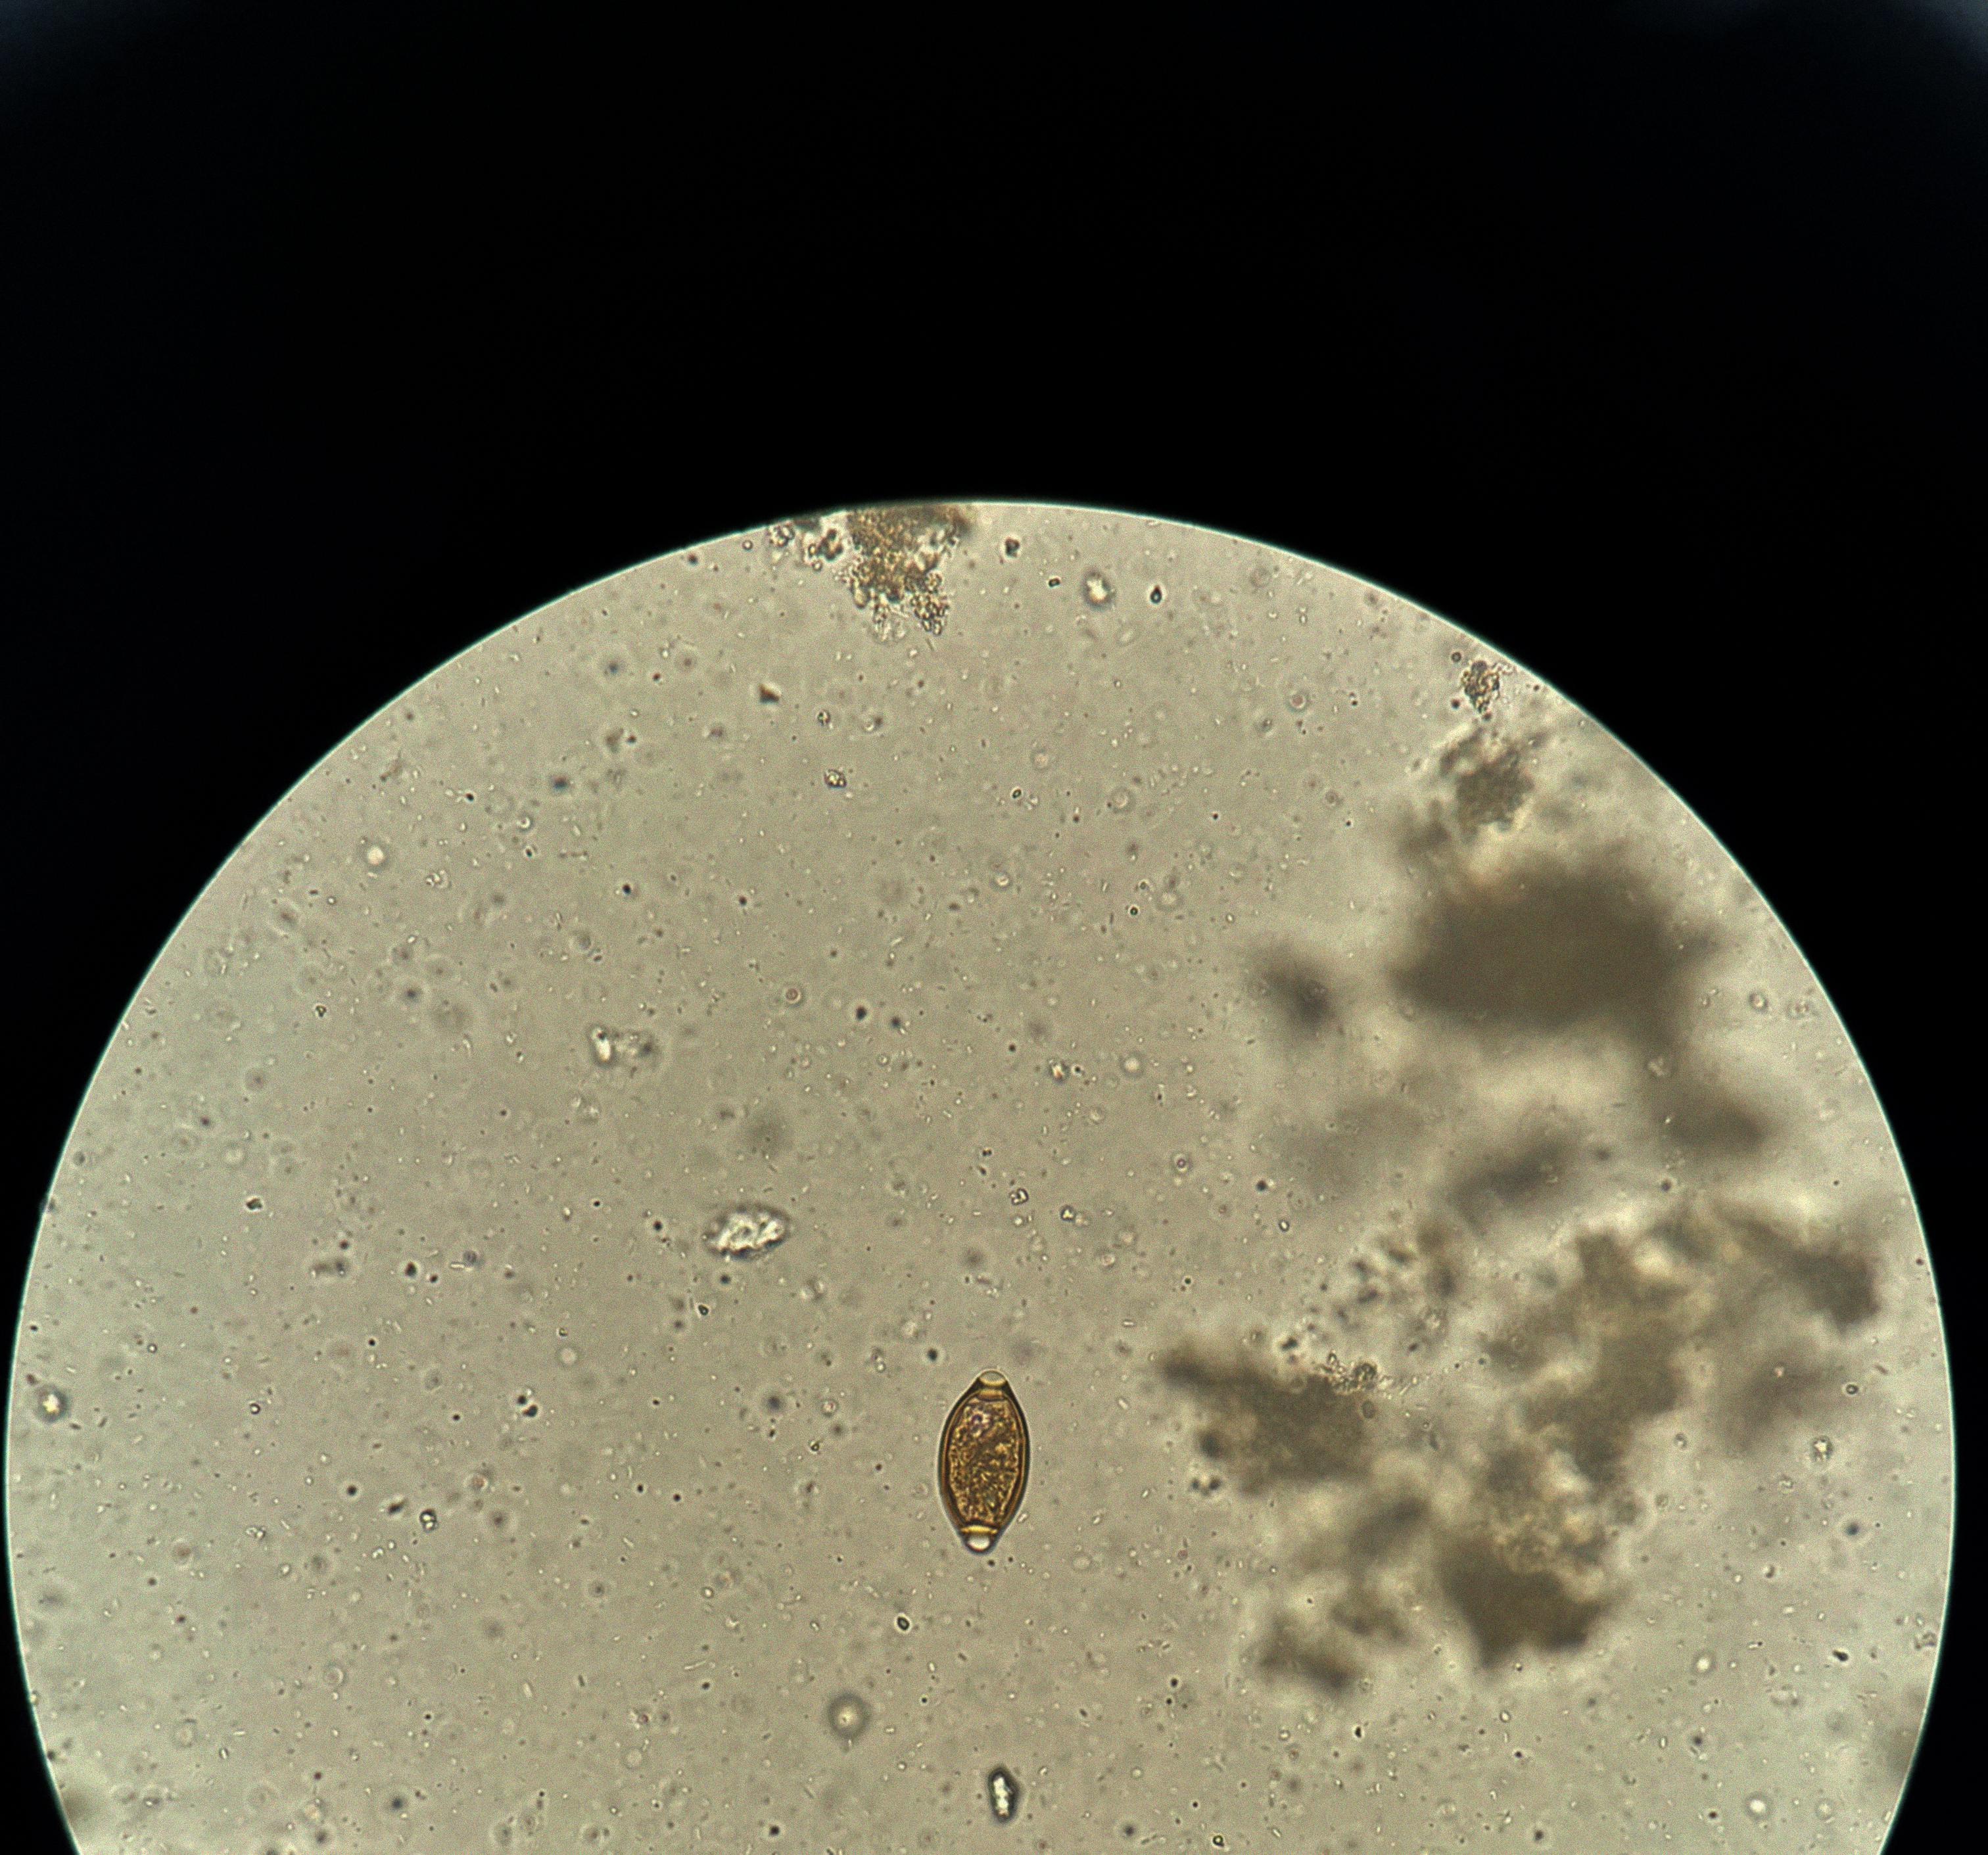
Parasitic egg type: Trichuris trichiura